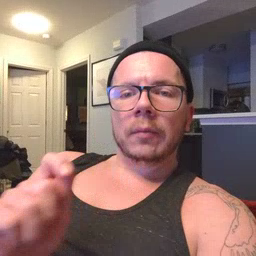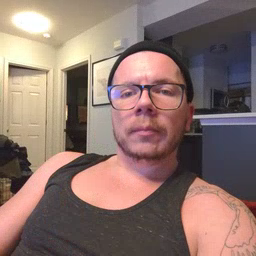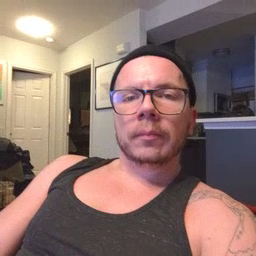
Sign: pencil